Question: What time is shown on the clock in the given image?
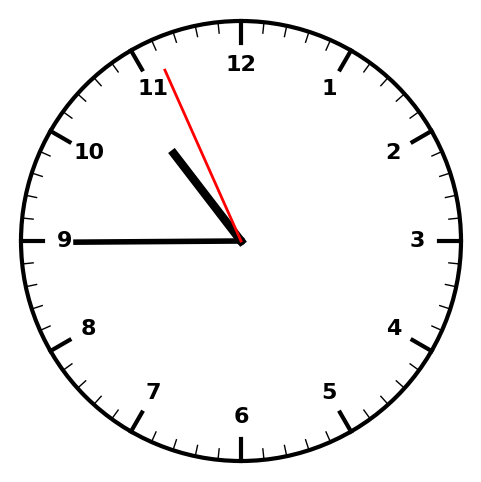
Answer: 10:44:56